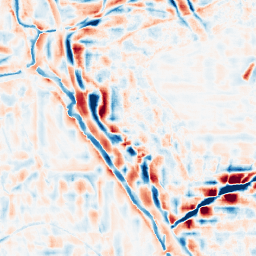
Category: wavelet
Decomposition family: wavelet_reverse_biorthogonal
Decomposition parameters: wavelet: rbio4.4
level: 4
Upsampling method: regularized
Upsampling parameters: scale: 2
lambda_reg: 0.001
Upsampling scale: 2